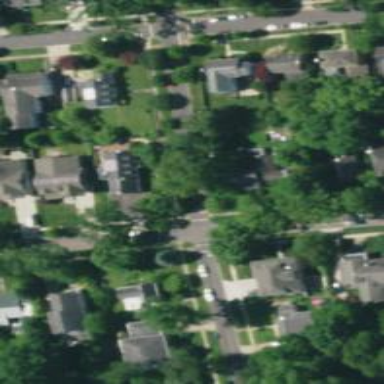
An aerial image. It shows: Charming neighbourhood.